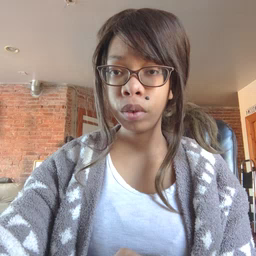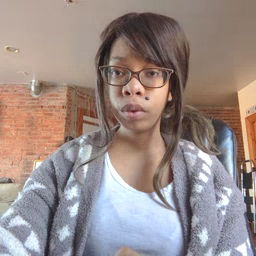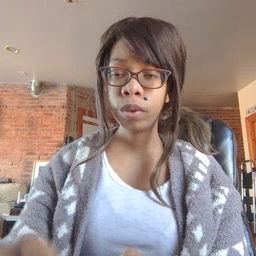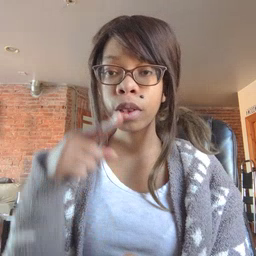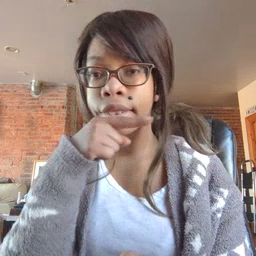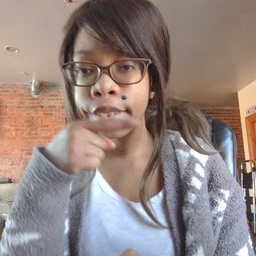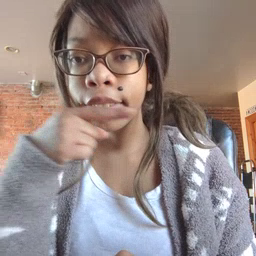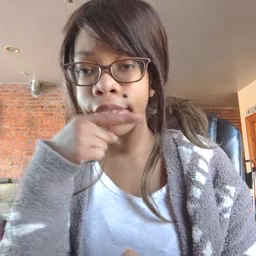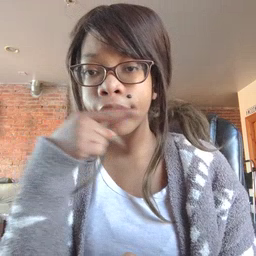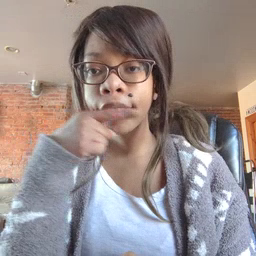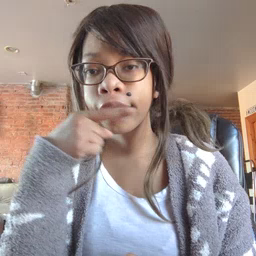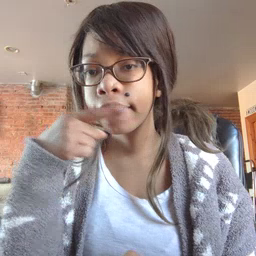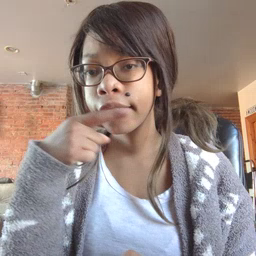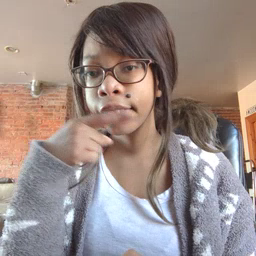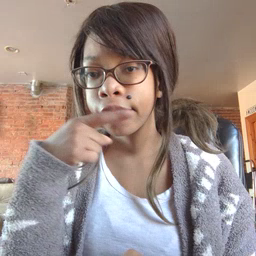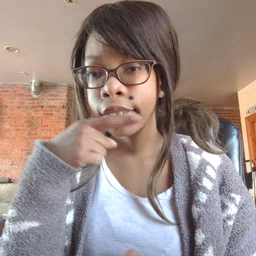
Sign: toothbrush